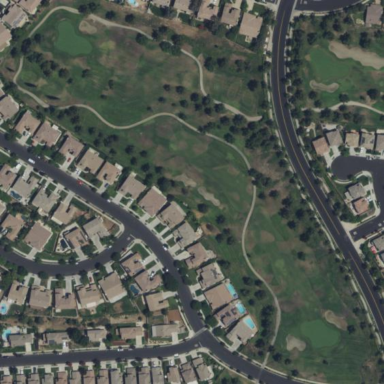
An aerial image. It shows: Rough grassy area used for golf.